Question: I'm working with a Python script that takes some 'CSV' files inside a folder and merges the data inside these files, but the problem is when sorting the files.
I found a similar <URL> and I try to use the answers for it, but they didn't work.
The reality is I can obtain the final file, but the sort method doesn't work as I expect. I'm using the numeric element in the name of each file that I want to sort, I also include an image from my console:

How can I resolve this issue?
my code is the following:
'''
import pandas as pd
import os
import glob
import numpy as np
import re
from os import listdir
#files = glob.glob1('./separa_0-60/', '*' + '.csv')
# if you want sort files according to the digits included in the filename, you can do as following:
#data_files = sorted(files, key=lambda x:float(re.findall("(\d+)",x)[0]))
#data_files = sorted(glob.glob('./separa_0-60/resultados_nodos_*.csv'))
data_files = sorted(glob.glob('./separa_0-60/resultados_nodos_*.csv'), key=lambda x: float(re.findall("(\d+)",x)[0]))
#print(files)
print(data_files)
mergeddata = pd.concat(pd.read_csv(datafile, sep=';')
for datafile in data_files)
keep_col = [
"node_code",
"throughput[Mbps]",
"node_code.1",
"throughput[Mbps].1"
]
mergeddata2 = mergeddata[keep_col]
print(mergeddata2)
mergeddata2.to_csv('resul_nodos_final_separa0-60.csv', index=False)
'''
I very much appreciate all the help, regards!
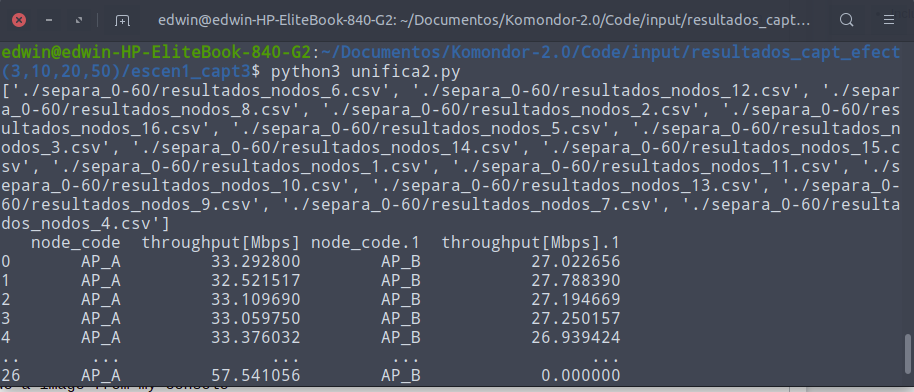
Answer: The problem is that the directory name "separa_0-60" has digits in it. The first result from your 'findall' is that "0". Better to do a more specific search on the file name.
'''
data_files = sorted(glob.glob('./separa_0-60/resultados_nodos_*.csv'),
key=lambda x: float(re.search(r"resultados_nodos_(\d+).csv$", x).group(1)))
'''